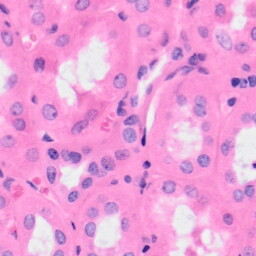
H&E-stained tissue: Kidney